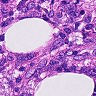
Metastatic tissue present: yes